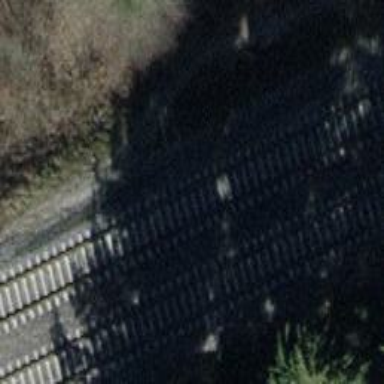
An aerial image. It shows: Railway milestone with catenary mast.